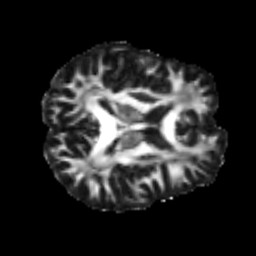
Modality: FA
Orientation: axial
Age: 42
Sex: male
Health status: healthy
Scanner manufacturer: siemens
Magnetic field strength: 3 T
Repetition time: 3.6 s
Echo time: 0.092 s